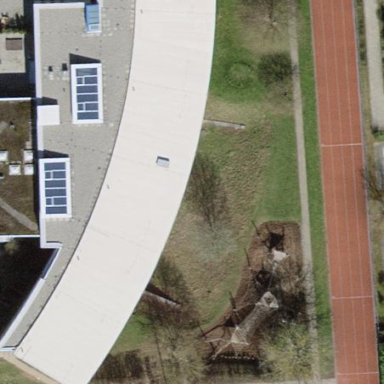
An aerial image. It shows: Playground area with woodchips surface.